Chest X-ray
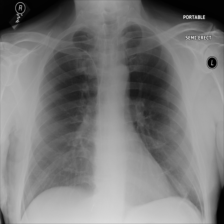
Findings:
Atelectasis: negative
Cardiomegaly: negative
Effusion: negative
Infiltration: negative
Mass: negative
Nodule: negative
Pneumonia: negative
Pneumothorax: negative
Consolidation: negative
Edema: negative
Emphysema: negative
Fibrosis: negative
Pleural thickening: negative
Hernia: negative